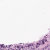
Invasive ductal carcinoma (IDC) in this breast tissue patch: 1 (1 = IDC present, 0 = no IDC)